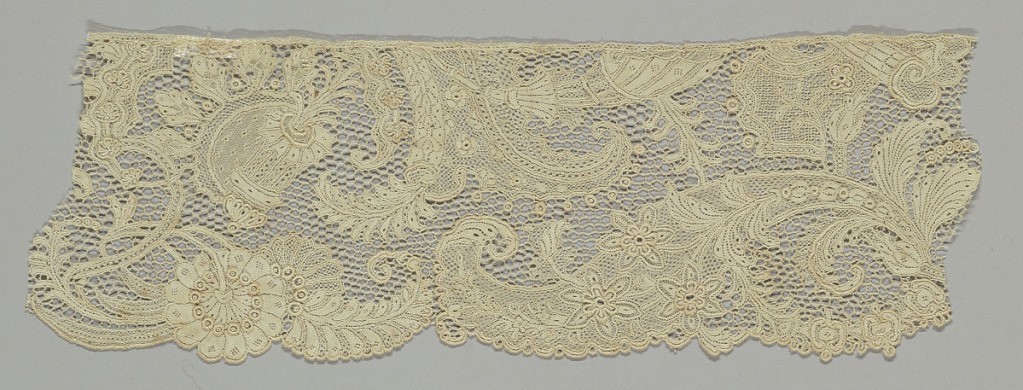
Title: Fragment
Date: mid- 18th century
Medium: natural linen Technique: needle lace, 6-sided reworked ground
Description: Fragment of a band with "bizarre-style" scrolling forms.